Interaction volume radius: 10 \u00c5
Interaction volume height: 10 \u00c5
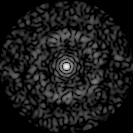
Disorder parameter: 0.8469